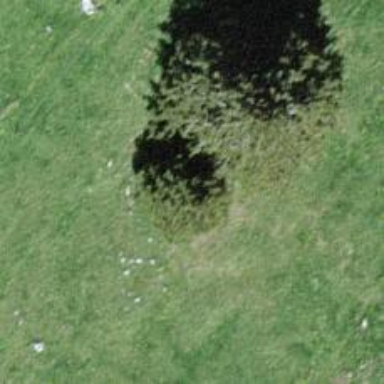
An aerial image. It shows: Needle-leaved tree in natural setting.